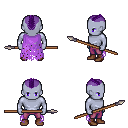
a pixel art fantasy rpg character, male body template, dark elf, purple skin, maroon tattered cape, magenta pants, purple short mohawk hairstyle, brown shoes, spear, four views (front, back, left, right), 2x2 character sprite sheet, small pixel art, hard edges, no anti-aliasing